Interaction volume radius: 10 \u00c5
Interaction volume height: 45 \u00c5
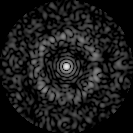
Disorder parameter: 0.8103